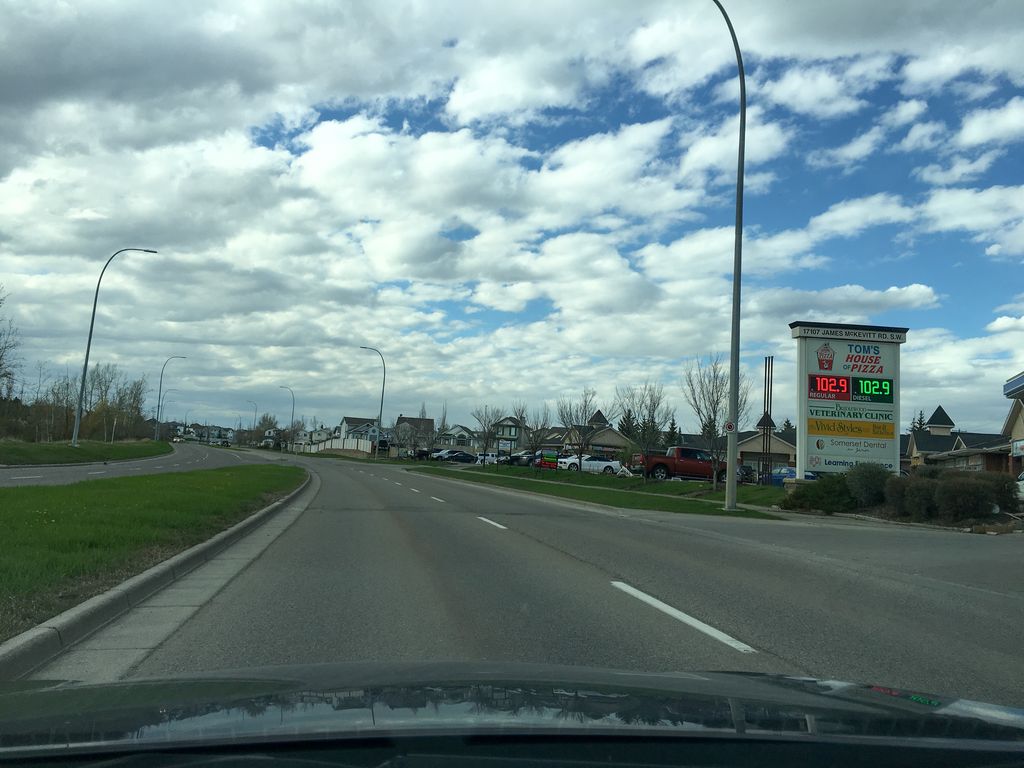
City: calgary